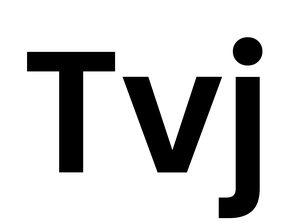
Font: Poppins-SemiBold